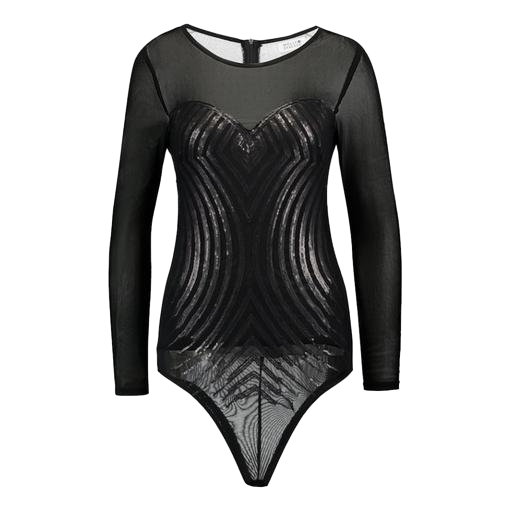
black mira cape-effect bodysuit, black plunge bodysuit, black upertrash sheer, white background